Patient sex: M
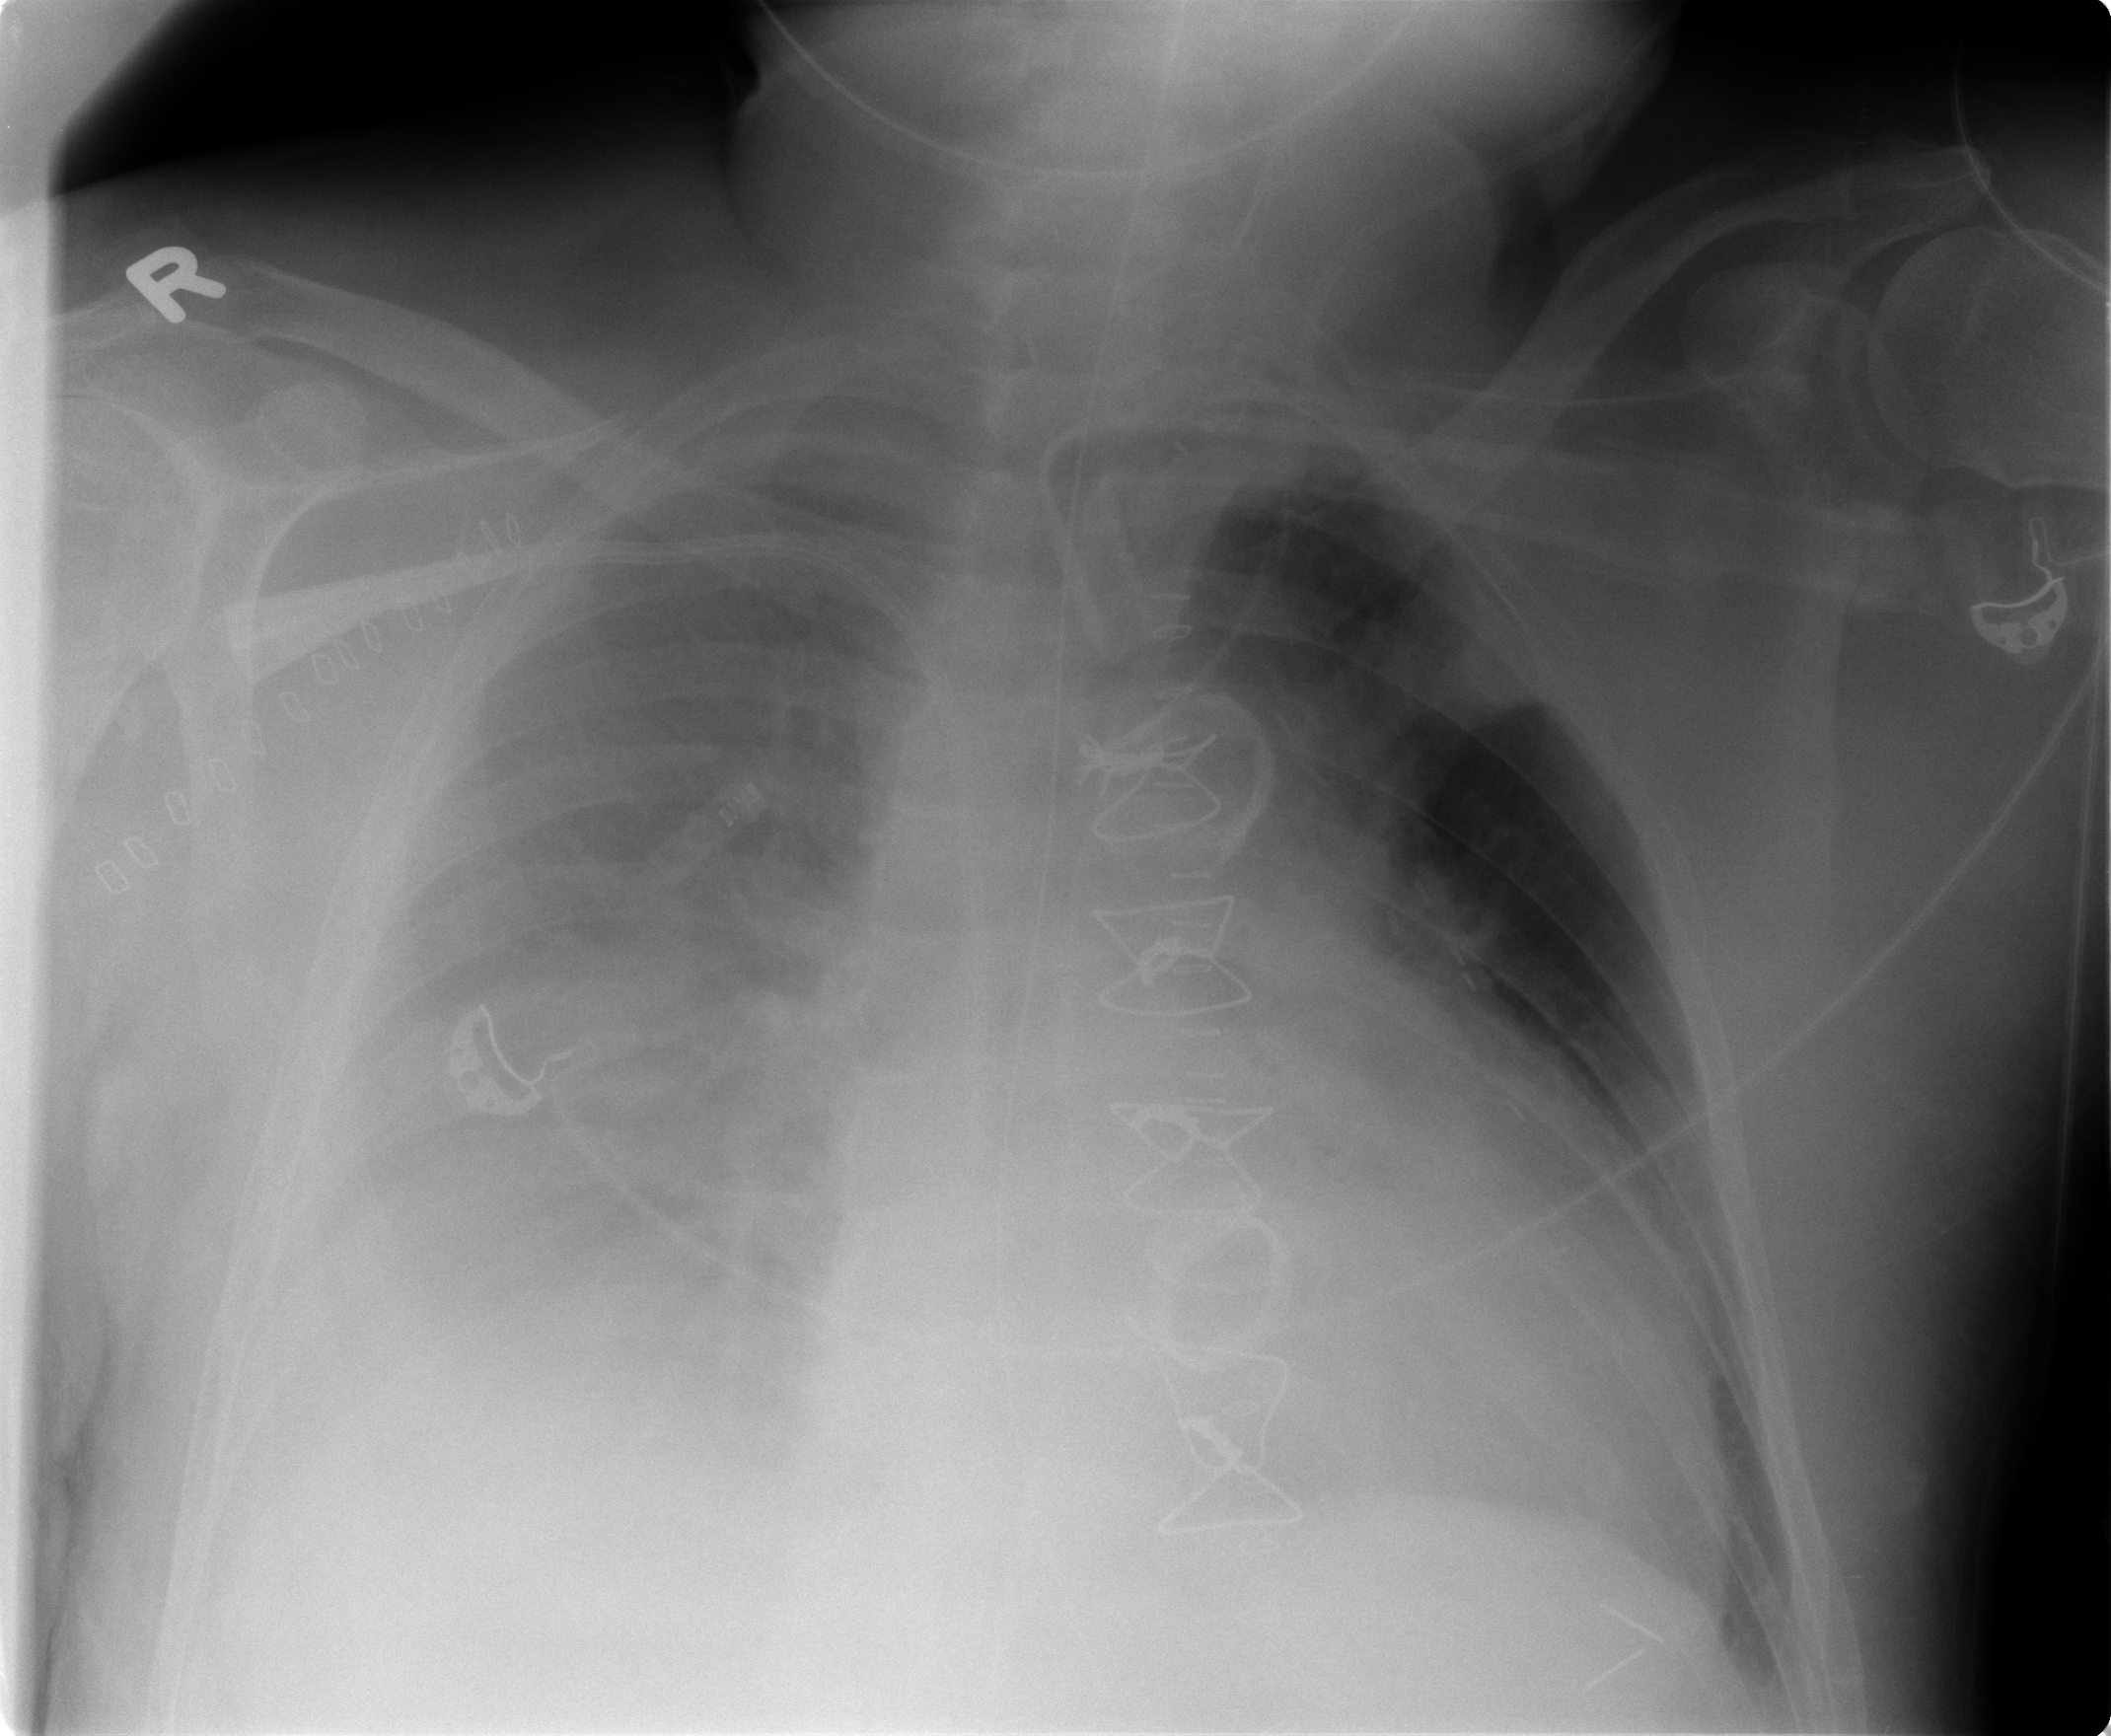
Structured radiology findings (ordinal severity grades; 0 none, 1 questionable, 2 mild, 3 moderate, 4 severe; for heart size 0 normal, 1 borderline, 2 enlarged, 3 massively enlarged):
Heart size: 2
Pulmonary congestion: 2
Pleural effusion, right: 3
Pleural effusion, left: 1
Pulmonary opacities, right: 1
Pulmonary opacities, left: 1
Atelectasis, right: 3
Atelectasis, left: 2